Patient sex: M
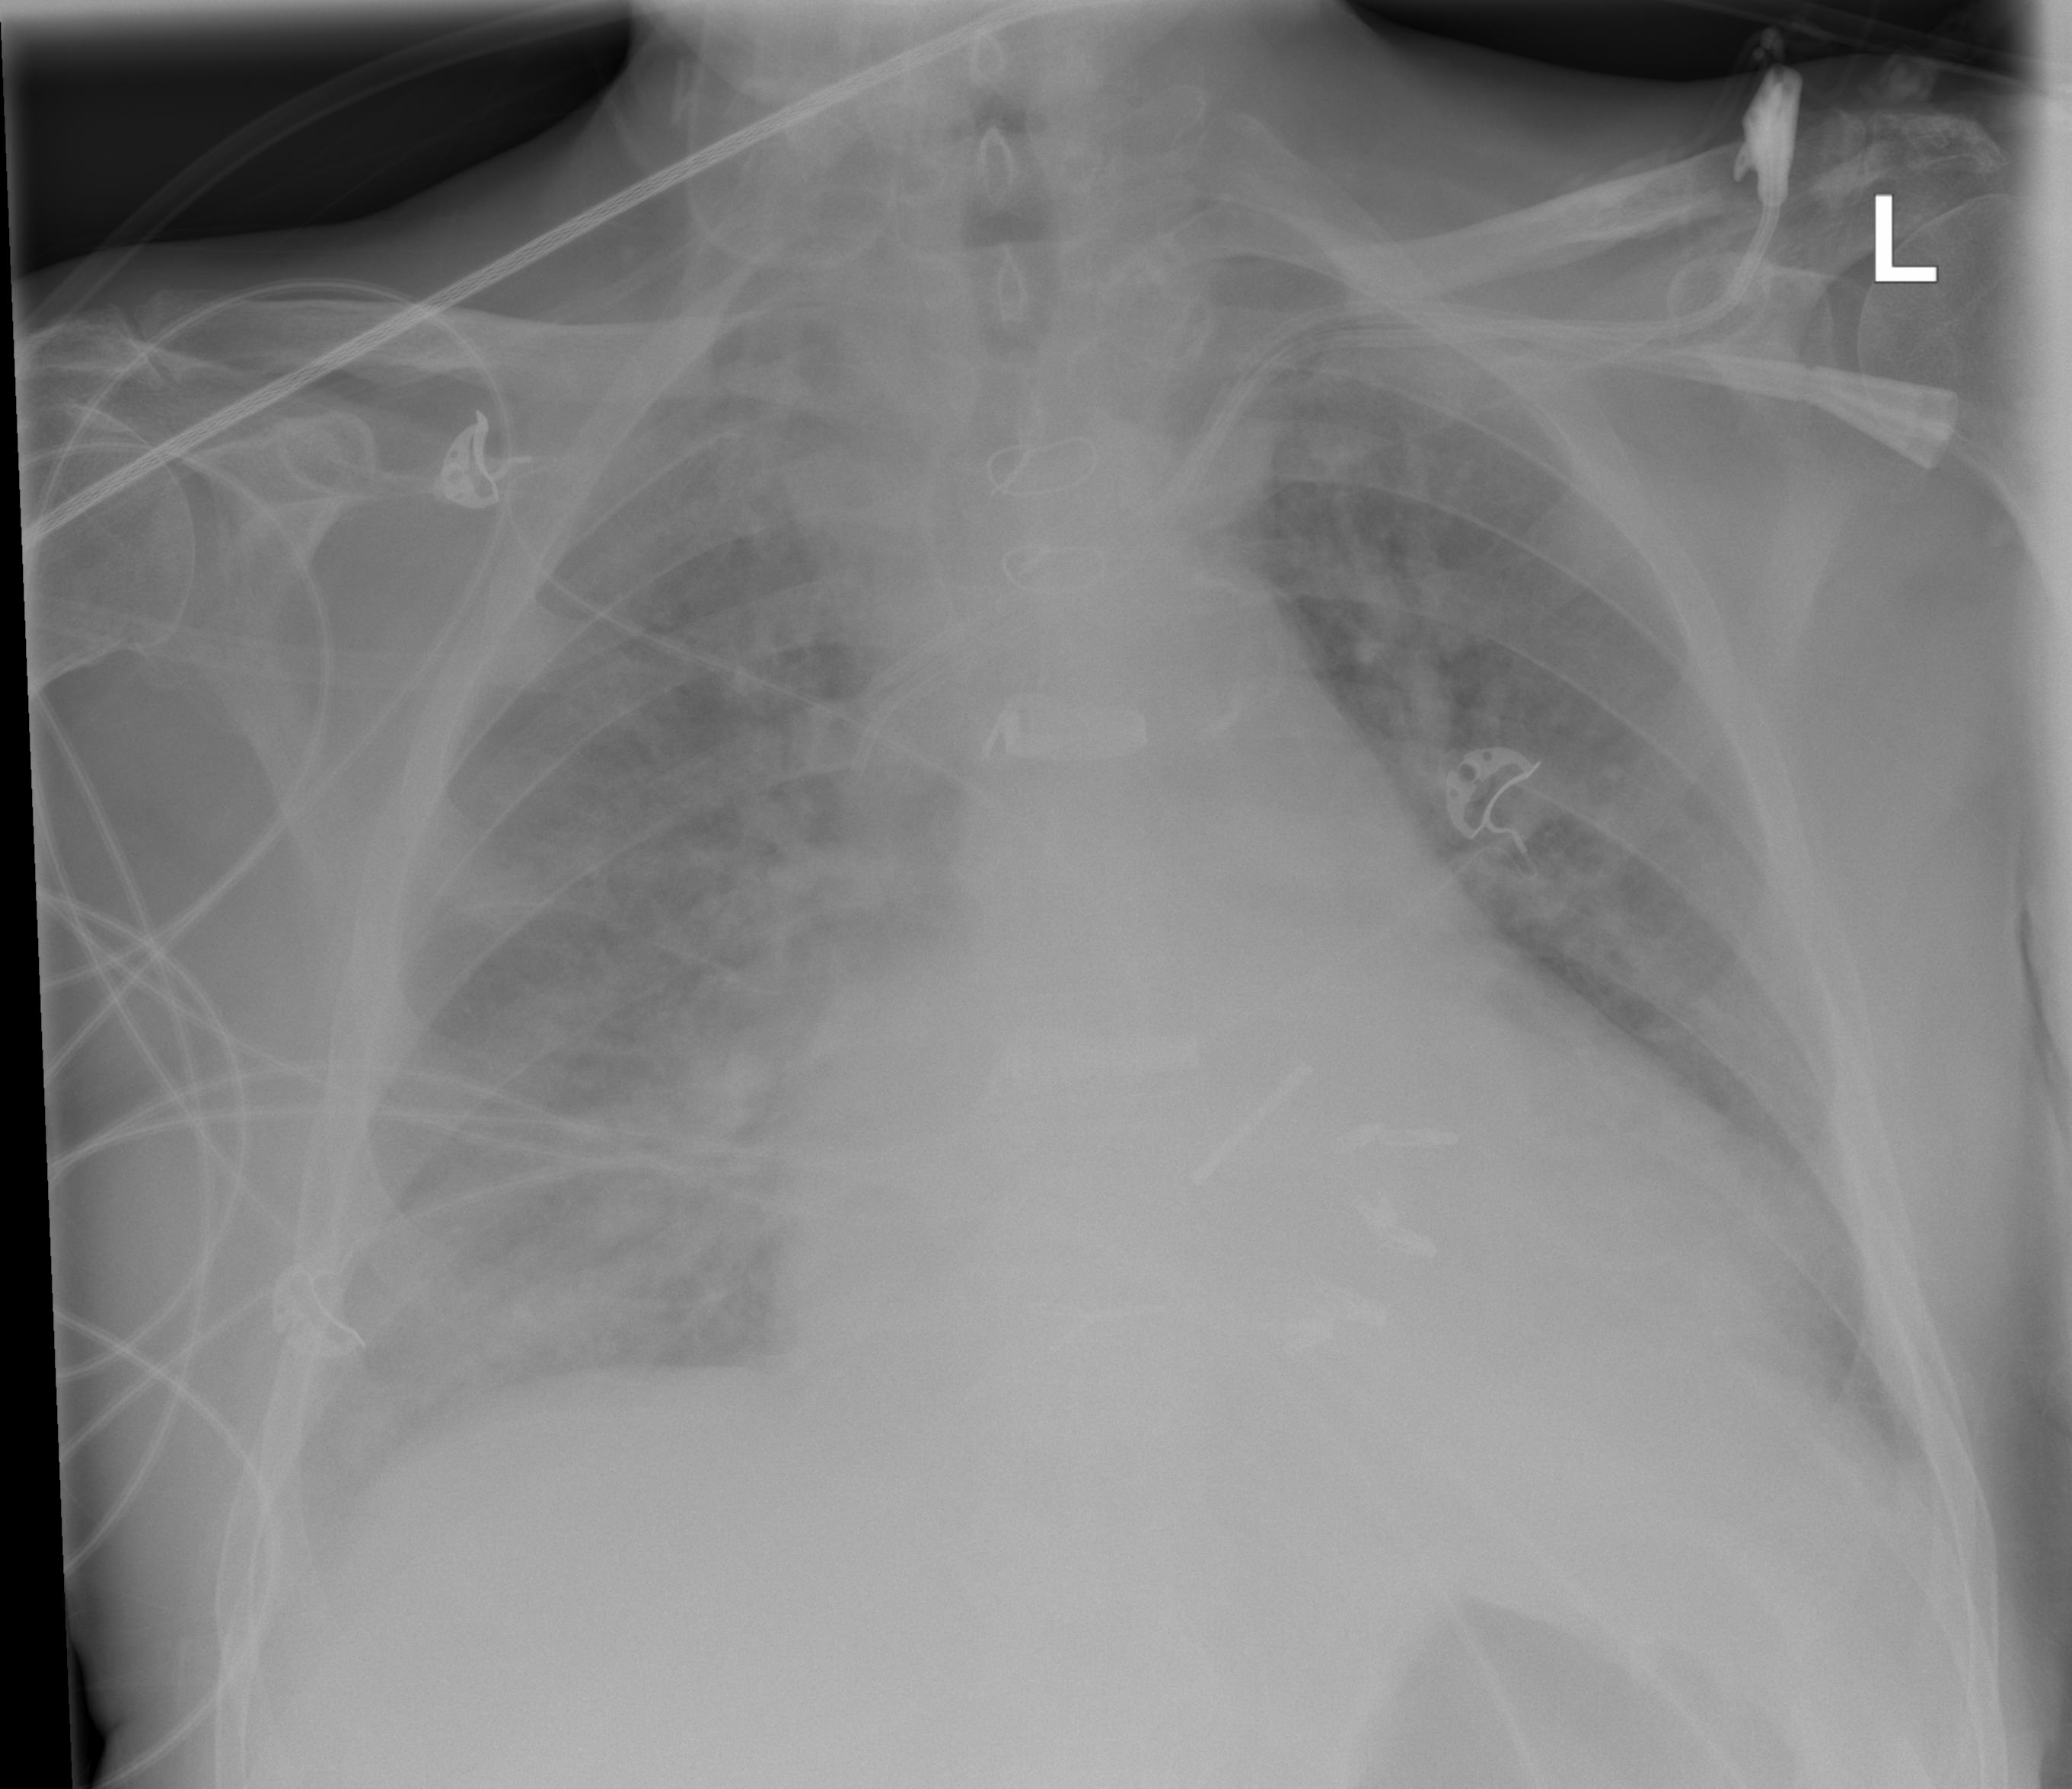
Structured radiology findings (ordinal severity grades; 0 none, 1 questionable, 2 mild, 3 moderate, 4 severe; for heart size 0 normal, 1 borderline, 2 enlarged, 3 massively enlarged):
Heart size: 2
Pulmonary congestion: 3
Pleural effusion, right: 0
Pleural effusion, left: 0
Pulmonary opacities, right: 2
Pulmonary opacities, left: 2
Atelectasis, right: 0
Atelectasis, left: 0